Field crop: maize
Growth stage: 2
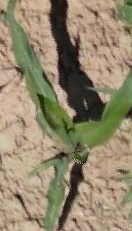
Species: maize